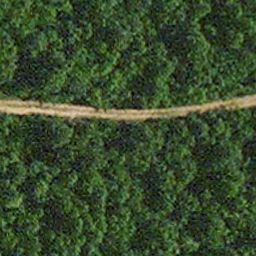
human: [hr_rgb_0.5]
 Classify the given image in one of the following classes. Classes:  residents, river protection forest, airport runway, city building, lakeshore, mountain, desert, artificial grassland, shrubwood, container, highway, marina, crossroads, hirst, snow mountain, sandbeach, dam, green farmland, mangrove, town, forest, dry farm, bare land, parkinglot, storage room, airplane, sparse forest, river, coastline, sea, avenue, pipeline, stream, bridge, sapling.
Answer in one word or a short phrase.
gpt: avenue